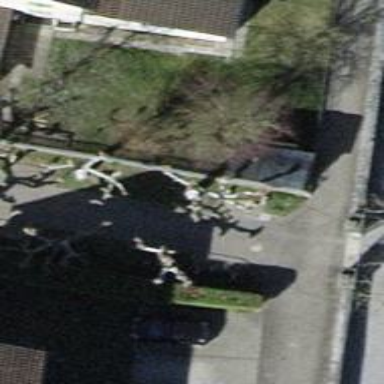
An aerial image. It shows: Bench for seating.